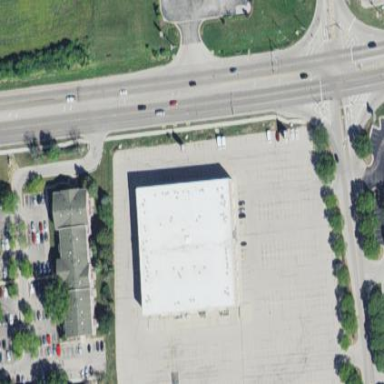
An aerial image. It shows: Commercial building used for commercial purposes.